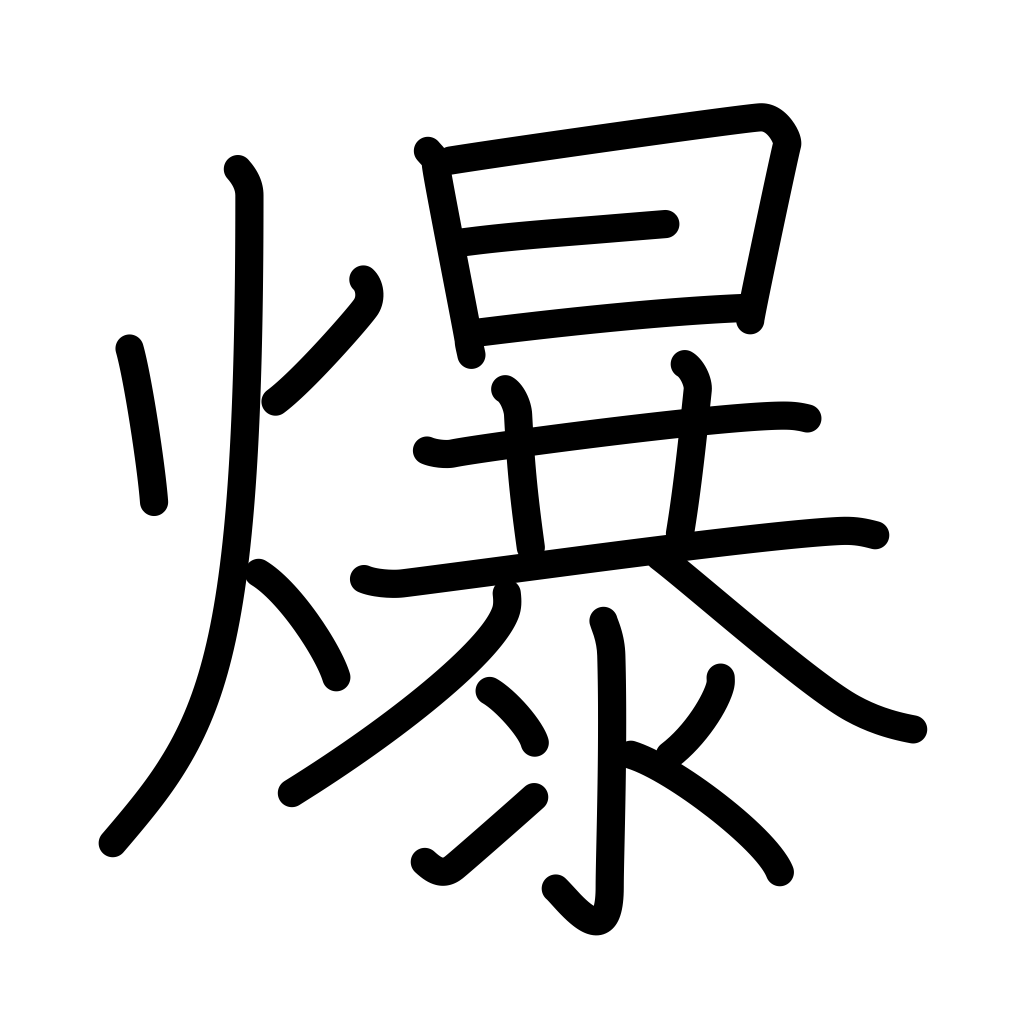
Meaning: bomb, burst open, pop, split